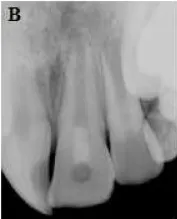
Post-operative radiographic image of the tooth after performing VPT using CEM cement.
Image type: radiology (x_ray)